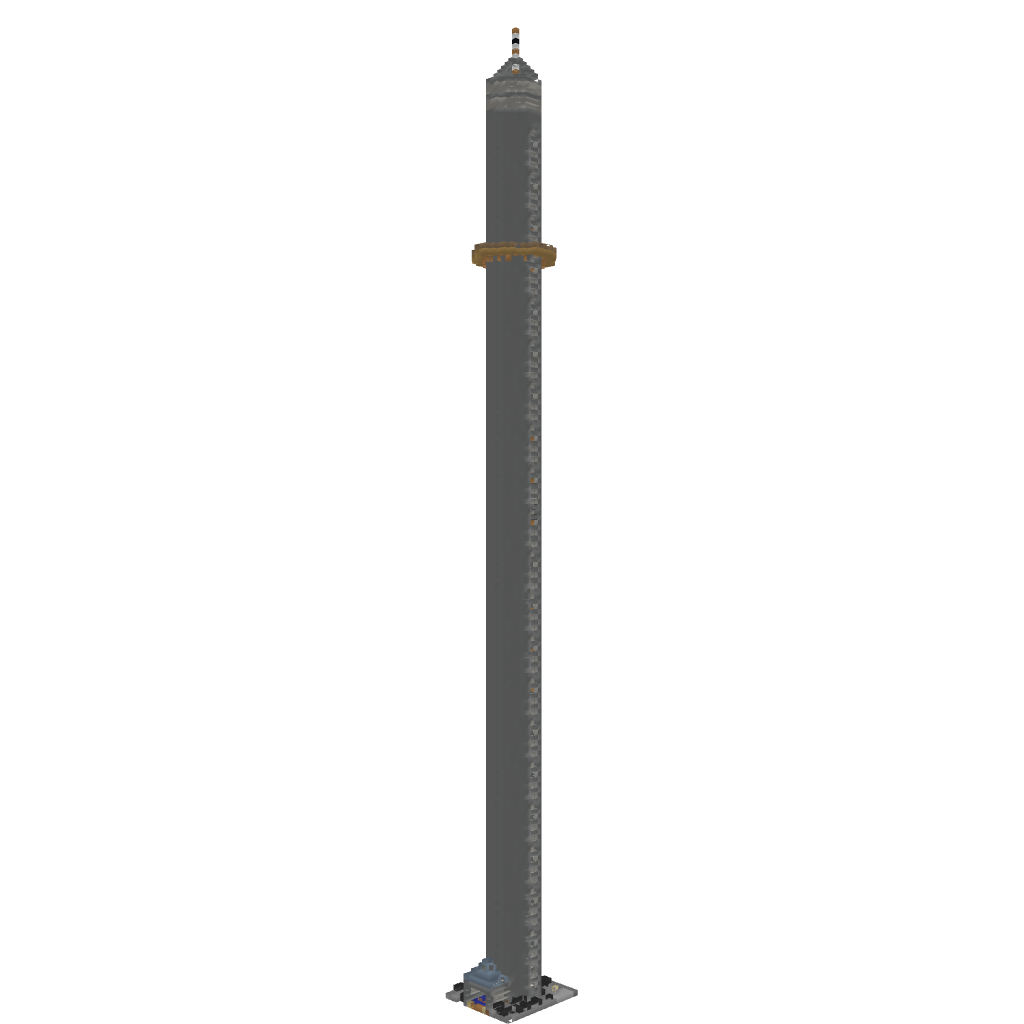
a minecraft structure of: Breeze Tower